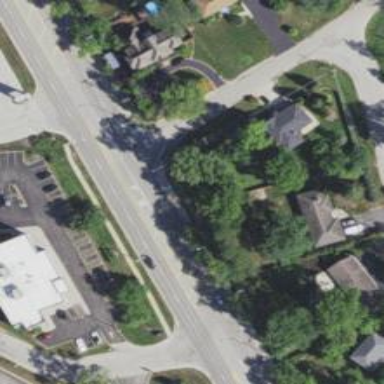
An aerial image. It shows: Stop road.